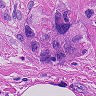
Metastatic tissue present: yes